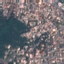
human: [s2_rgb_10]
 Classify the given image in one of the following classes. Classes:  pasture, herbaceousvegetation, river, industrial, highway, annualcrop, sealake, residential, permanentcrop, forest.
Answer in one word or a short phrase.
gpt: Residential